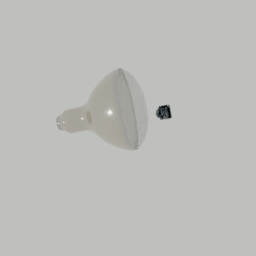
Label: lighting